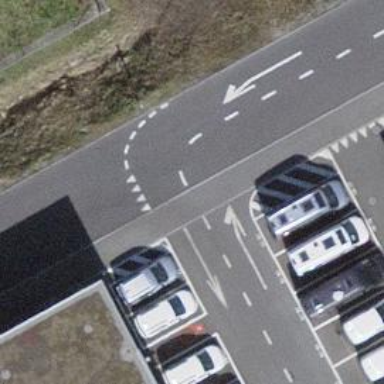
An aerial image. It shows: Road with "give way" sign.